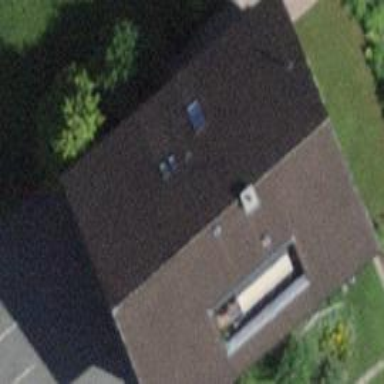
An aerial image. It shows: Gabled roof on residential building.